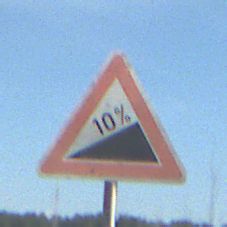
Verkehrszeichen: Steigung10
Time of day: MorningAfternoon
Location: Outdoor (Nature)
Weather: PartlyCloudy
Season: NotSpecified
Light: Natural